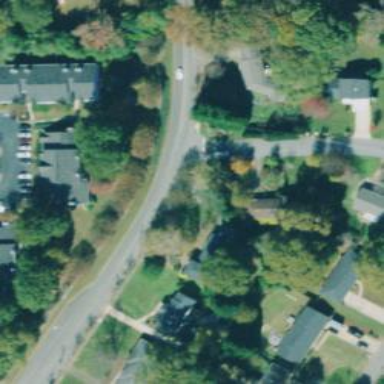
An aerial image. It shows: Stop road.